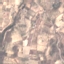
Land use / land cover class: PermanentCrop